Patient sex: M
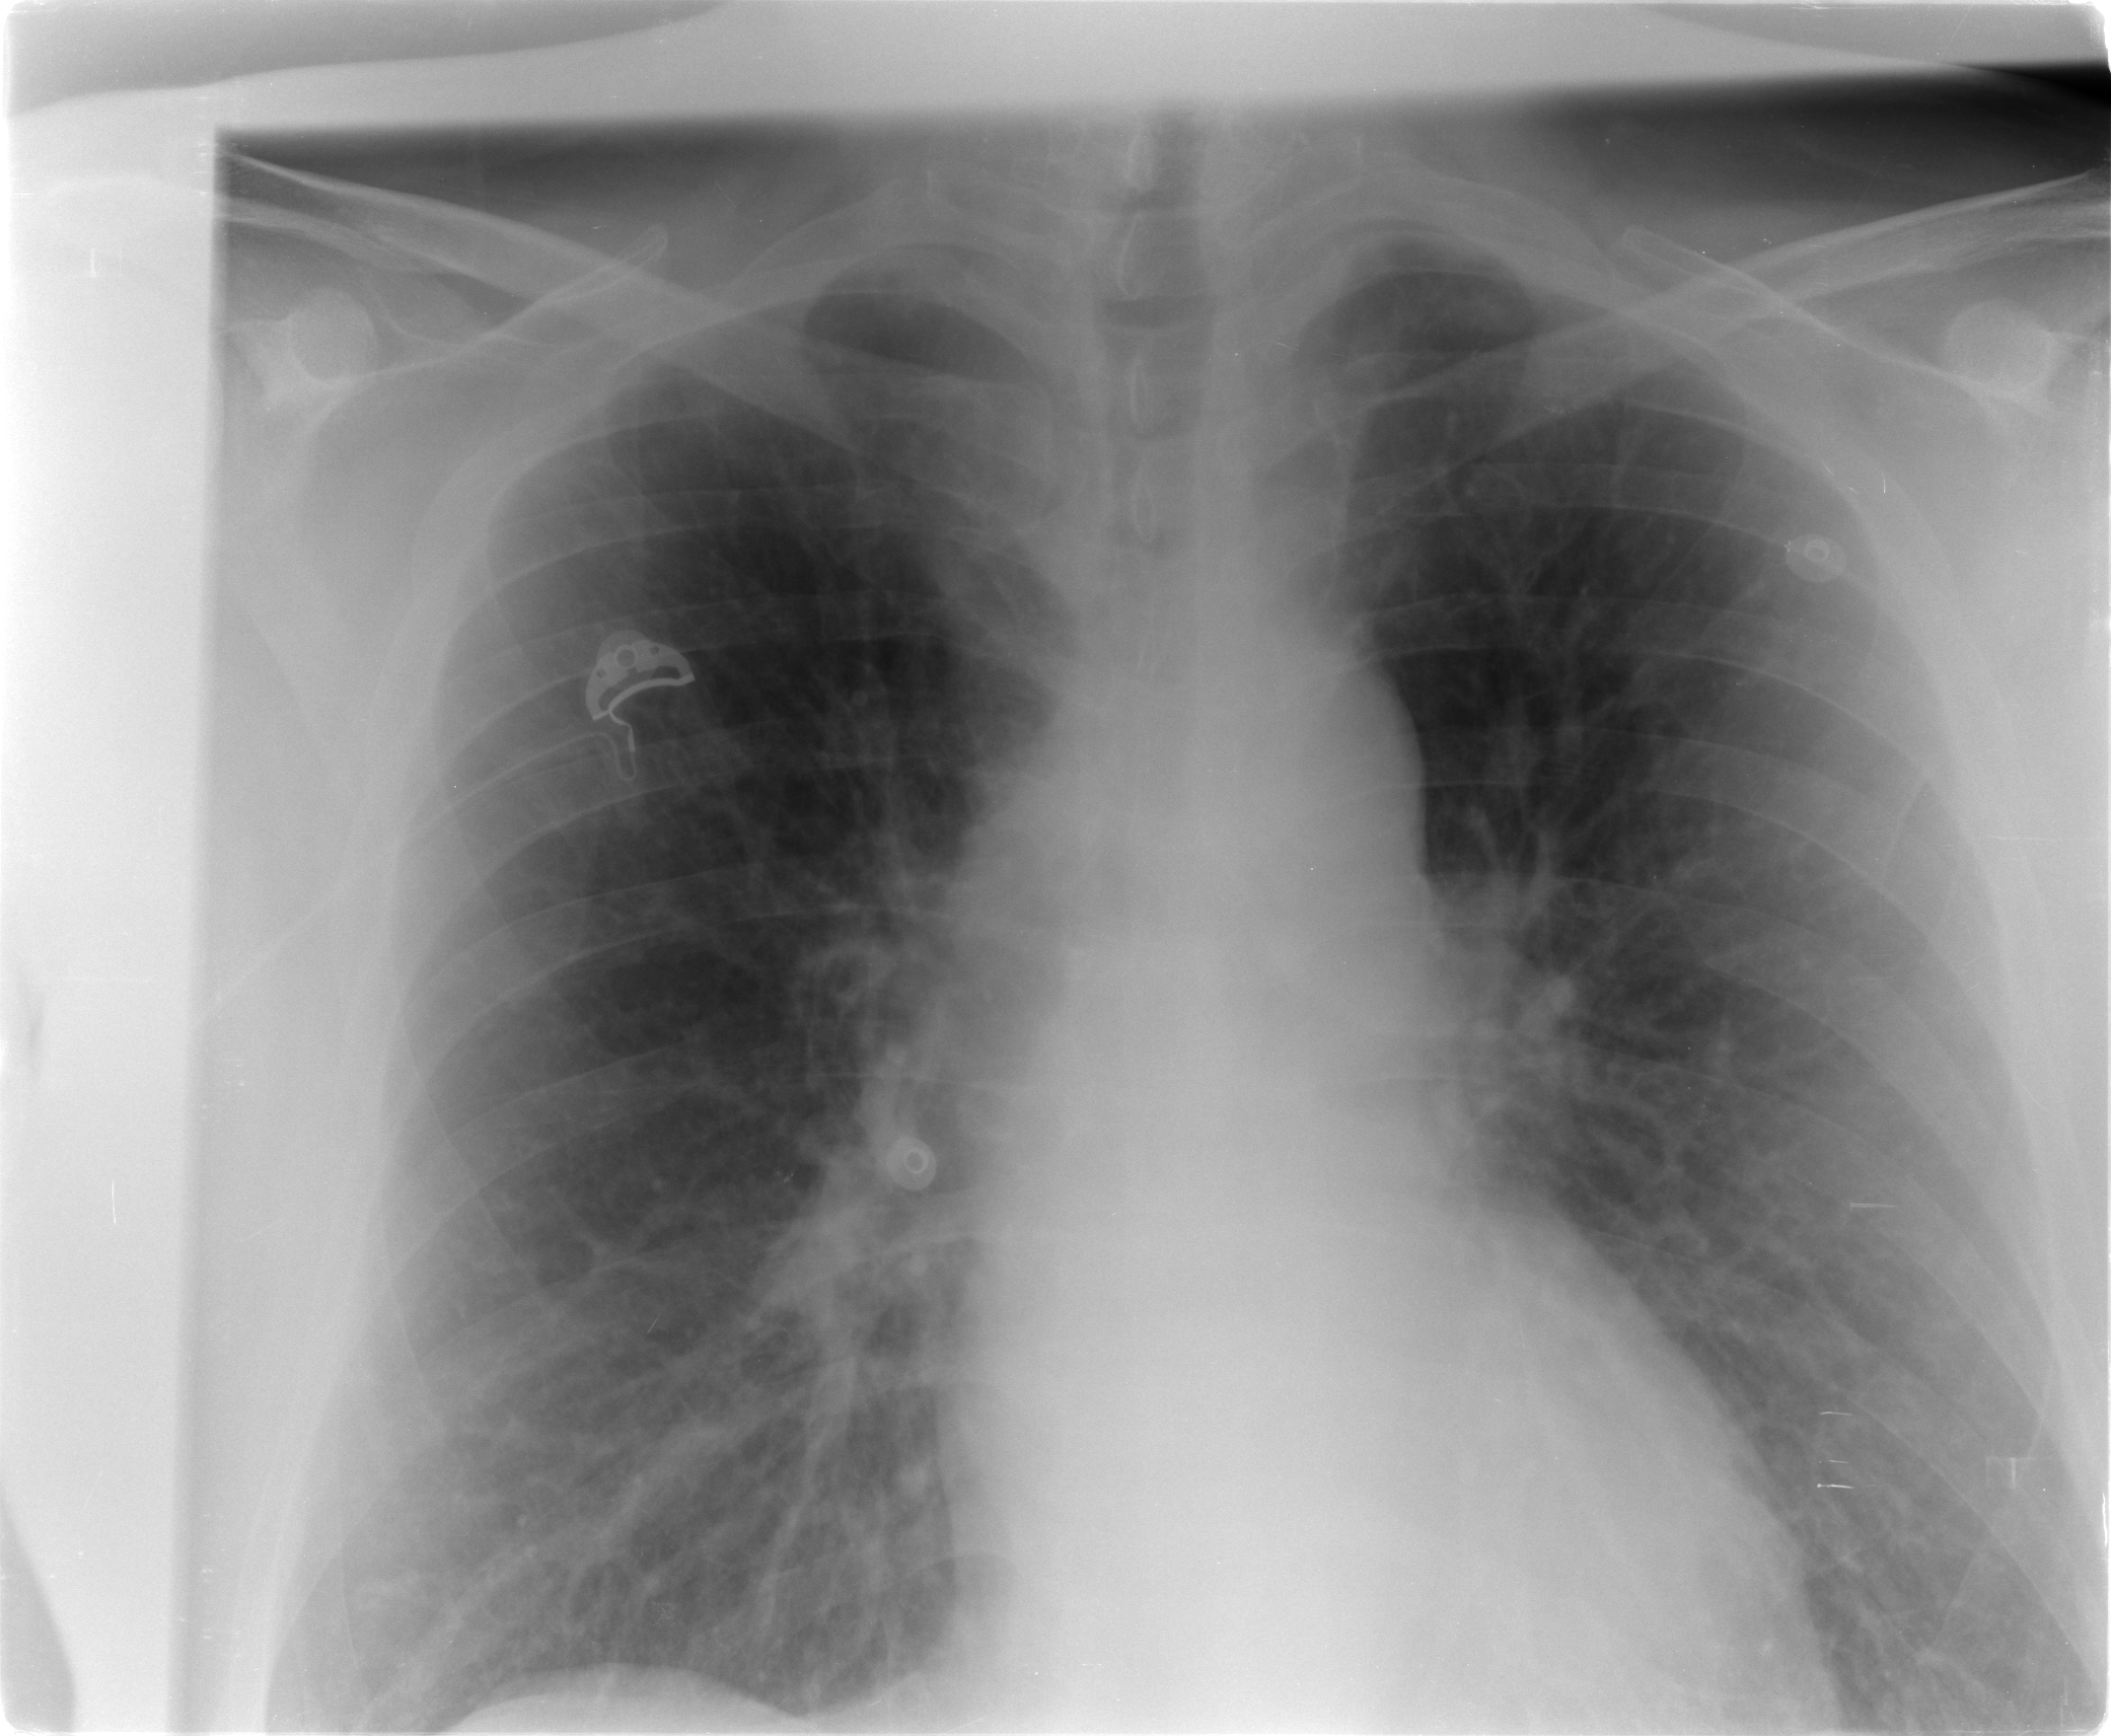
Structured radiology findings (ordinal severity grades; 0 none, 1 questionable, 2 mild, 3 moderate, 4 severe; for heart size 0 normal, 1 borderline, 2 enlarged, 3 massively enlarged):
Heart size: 0
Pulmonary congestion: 2
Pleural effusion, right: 0
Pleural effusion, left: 0
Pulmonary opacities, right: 0
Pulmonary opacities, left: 0
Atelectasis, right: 2
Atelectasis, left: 2